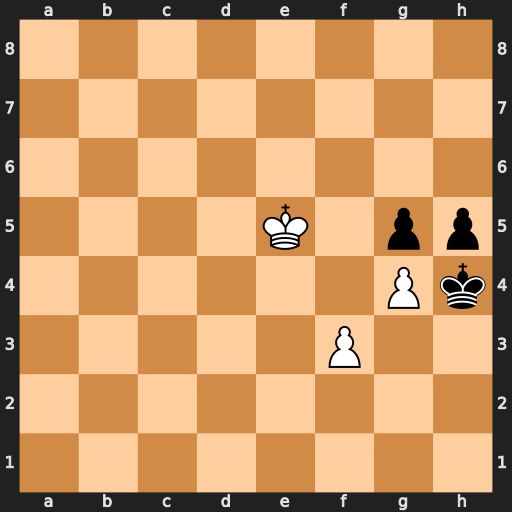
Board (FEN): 8/8/8/4K1pp/6Pk/5P2/8/8
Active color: w
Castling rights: -
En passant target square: -
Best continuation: Kf5 hxg4 fxg4 Kh3 Kxg5